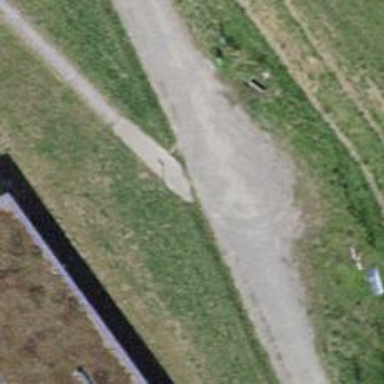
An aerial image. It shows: Compacted path.